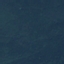
Land use / land cover: Forest